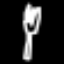
Label: fork